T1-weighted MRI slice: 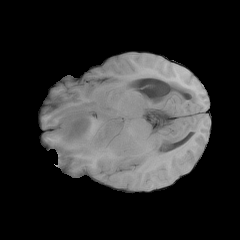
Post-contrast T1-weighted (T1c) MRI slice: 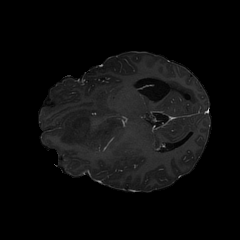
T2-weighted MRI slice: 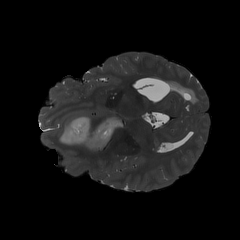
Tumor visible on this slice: yes